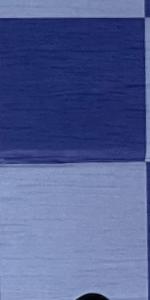
Label: Empty